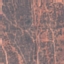
Land use / land cover: HerbaceousVegetation